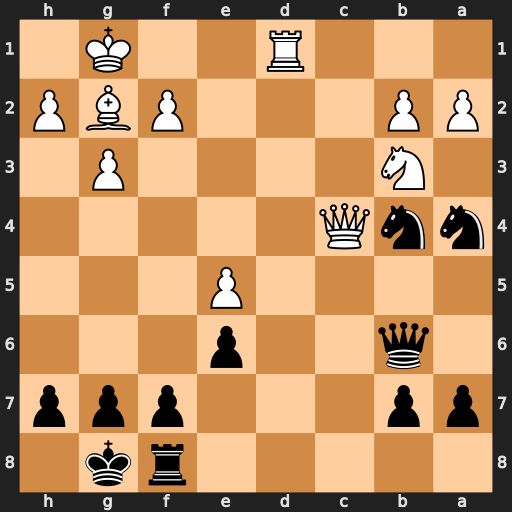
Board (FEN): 5rk1/pp3ppp/1q2p3/4P3/nnQ5/1N4P1/PP3PBP/3R2K1
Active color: b
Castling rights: -
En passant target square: -
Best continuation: Nxb2 Qd4 Nxd1